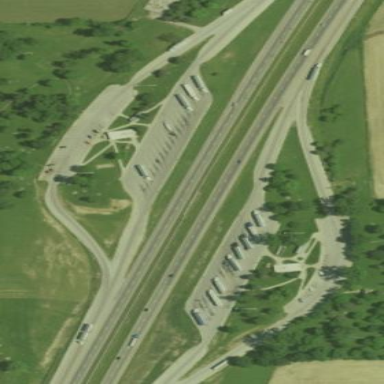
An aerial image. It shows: Rest area on the road.